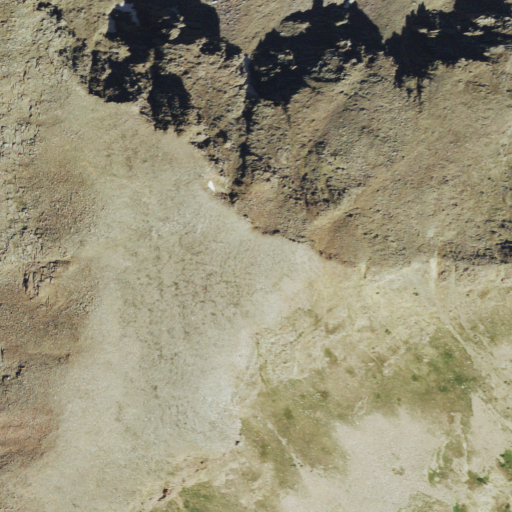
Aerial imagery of mountain in Colorado named Mount Valois containing barren land and grassland